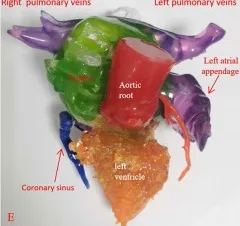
Pre-operative images showing left giant atrial tumor and adjacent structures. Indicate images from 3D printing model. Red asterisks indicate left atrial tumor.
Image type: radiology (ct)